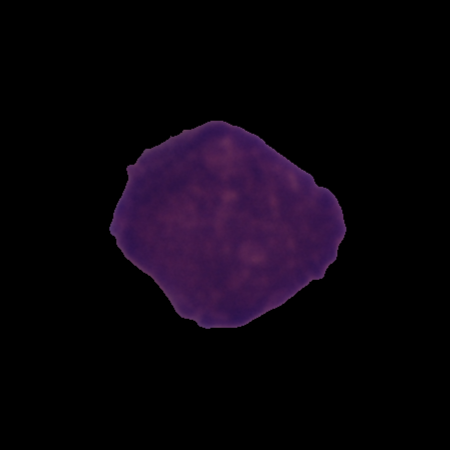
Label: cancer